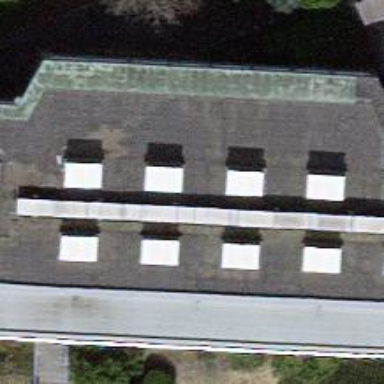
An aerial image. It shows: Library.